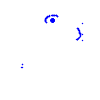
Particle: pion